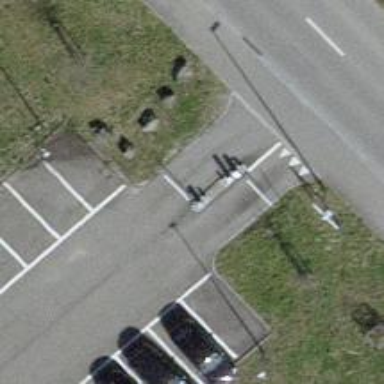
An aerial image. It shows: Lift gate barrier.